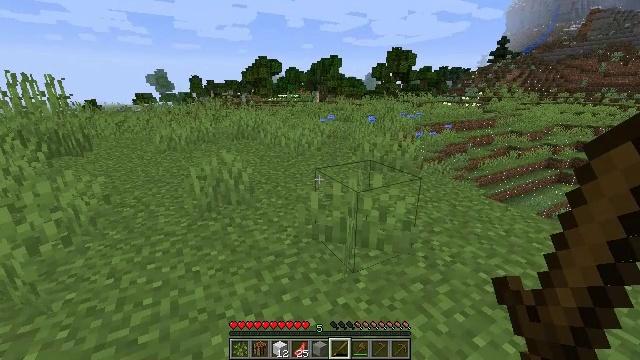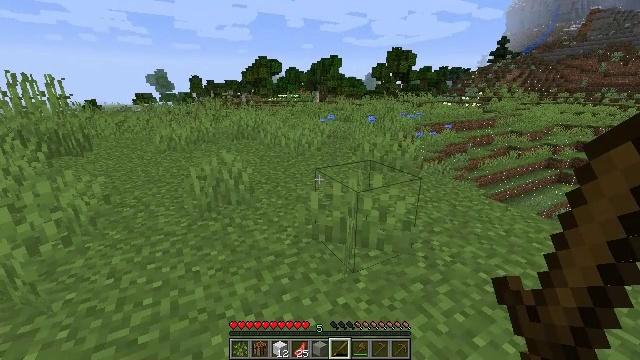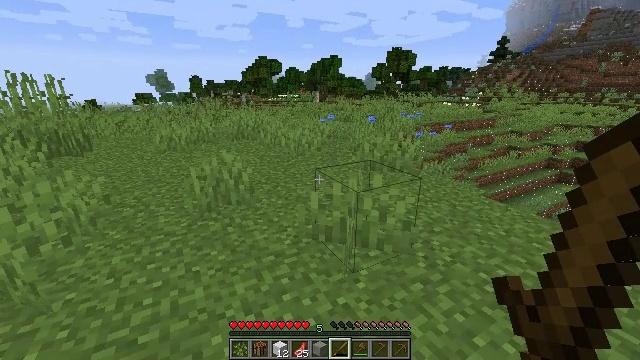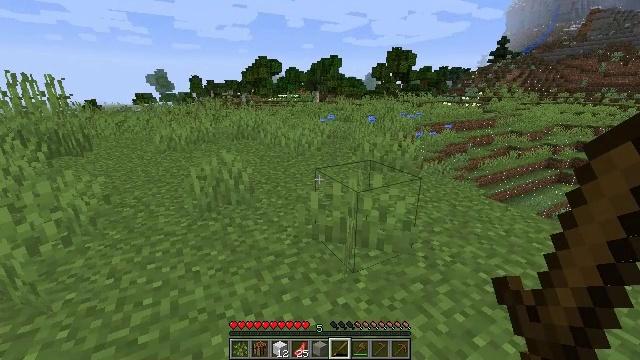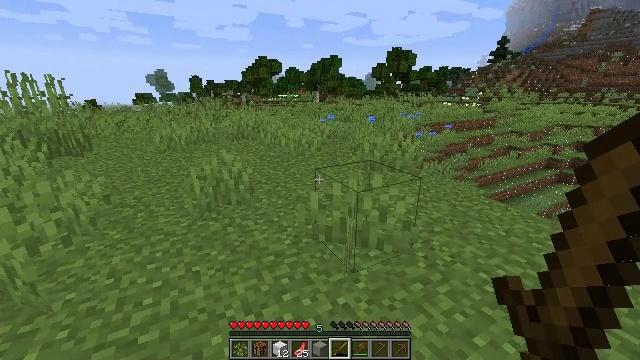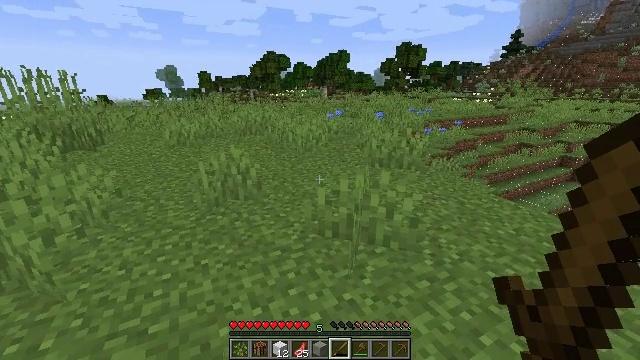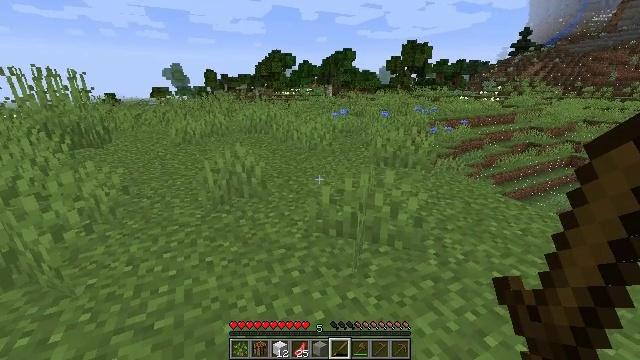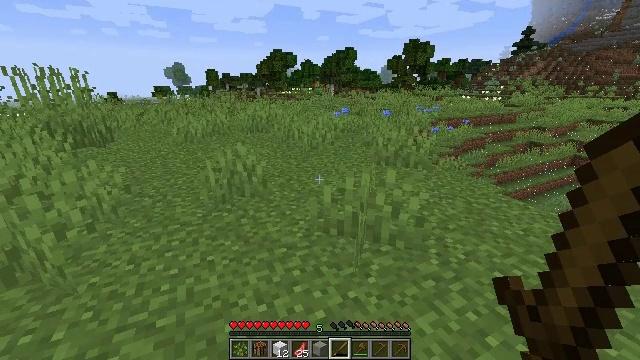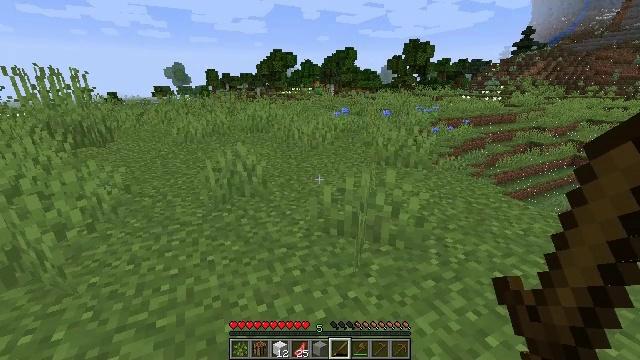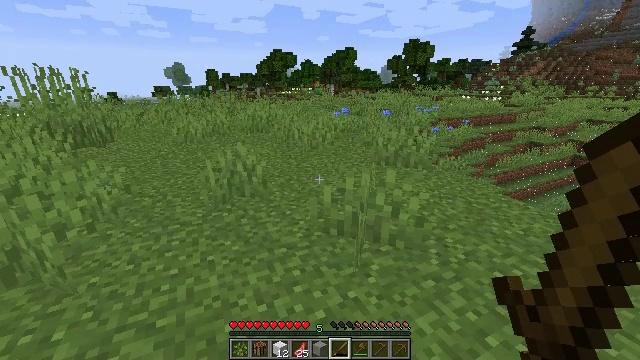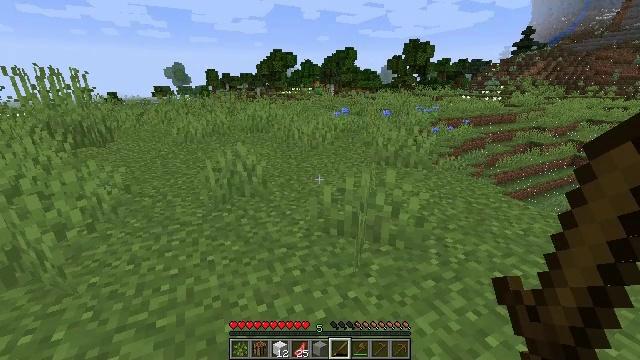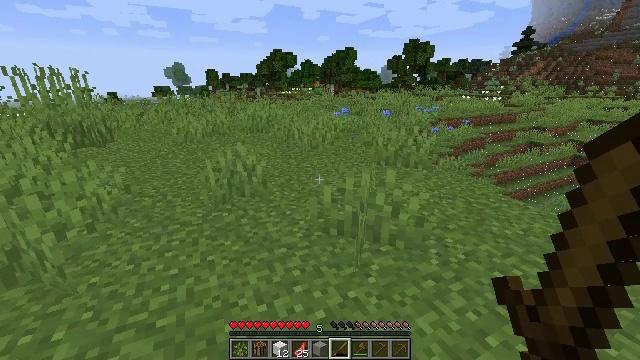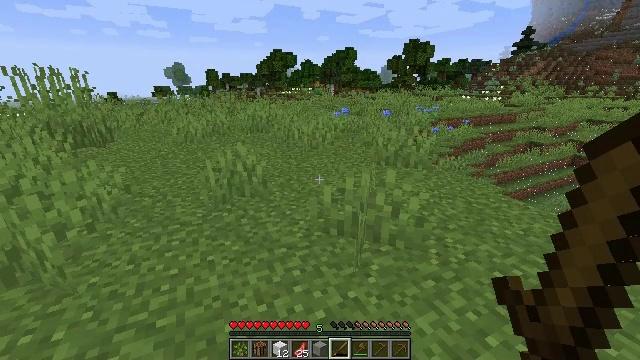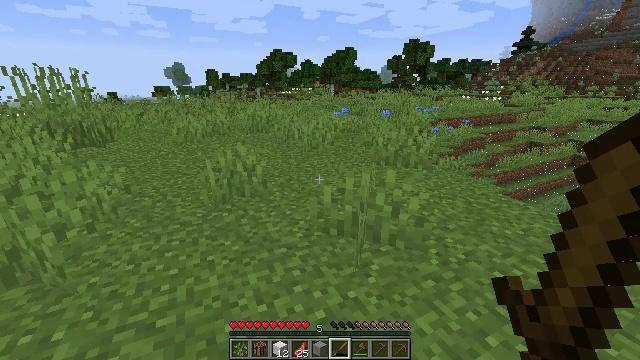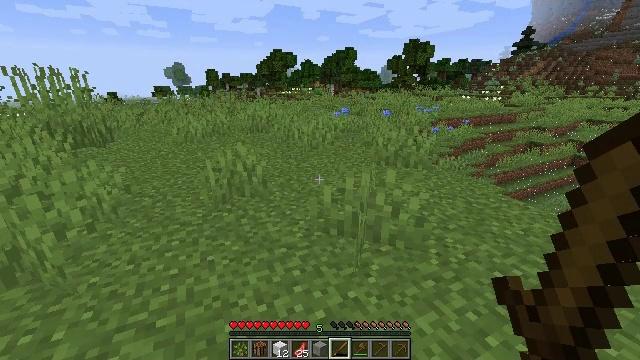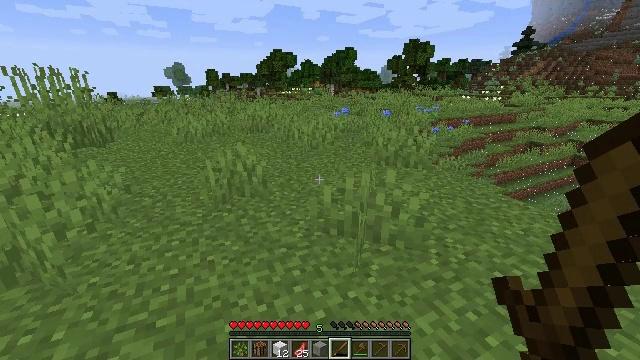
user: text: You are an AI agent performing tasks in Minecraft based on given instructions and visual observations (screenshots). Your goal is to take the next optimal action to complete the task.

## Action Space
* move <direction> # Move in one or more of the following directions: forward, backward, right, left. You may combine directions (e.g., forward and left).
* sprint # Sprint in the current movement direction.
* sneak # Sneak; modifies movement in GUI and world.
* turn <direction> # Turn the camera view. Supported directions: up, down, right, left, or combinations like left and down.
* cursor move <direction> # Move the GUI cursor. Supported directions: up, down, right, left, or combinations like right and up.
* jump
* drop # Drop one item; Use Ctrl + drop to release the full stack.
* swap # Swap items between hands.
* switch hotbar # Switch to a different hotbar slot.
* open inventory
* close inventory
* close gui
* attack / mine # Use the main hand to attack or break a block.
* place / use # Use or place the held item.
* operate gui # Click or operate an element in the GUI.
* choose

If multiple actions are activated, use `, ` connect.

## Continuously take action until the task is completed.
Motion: motion action
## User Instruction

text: Gather sugar cane for crafting.
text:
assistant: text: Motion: no_op
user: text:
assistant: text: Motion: no_op
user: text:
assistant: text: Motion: no_op
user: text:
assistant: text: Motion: no_op
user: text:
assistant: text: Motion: turn left
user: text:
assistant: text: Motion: turn left
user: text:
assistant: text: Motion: no_op
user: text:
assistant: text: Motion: no_op
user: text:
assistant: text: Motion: no_op
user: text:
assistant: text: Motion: no_op
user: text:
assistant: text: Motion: no_op
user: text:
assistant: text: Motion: no_op
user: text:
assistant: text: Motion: no_op
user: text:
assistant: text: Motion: no_op
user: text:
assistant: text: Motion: no_op
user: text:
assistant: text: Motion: no_op
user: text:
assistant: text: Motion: no_op
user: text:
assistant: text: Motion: no_op
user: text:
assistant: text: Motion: no_op
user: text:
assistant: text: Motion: no_op
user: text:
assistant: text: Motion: no_op
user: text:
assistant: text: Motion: no_op
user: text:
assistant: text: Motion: no_op
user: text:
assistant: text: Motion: no_op
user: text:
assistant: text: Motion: no_op
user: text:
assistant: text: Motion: no_op
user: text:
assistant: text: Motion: no_op
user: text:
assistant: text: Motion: no_op
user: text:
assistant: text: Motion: no_op
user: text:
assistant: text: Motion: no_op